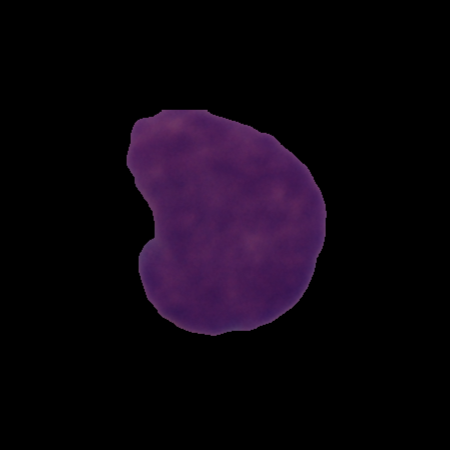
Label: cancer